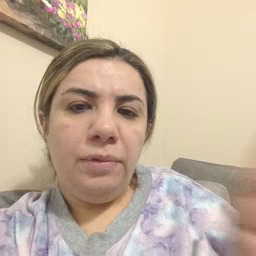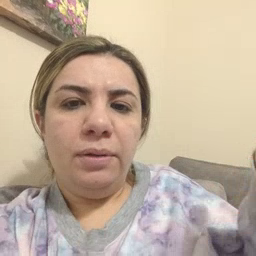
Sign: every